Question: I am currently developing a website using magento,
i am stuck though, i need to develop a page as such and i dont know if magento supports,
i need to have it looking like this

So As you can see,
i want to set it up so that category would a class, in this example it would be category 5th class, then i would have a subcategory called
example primary texts 5th
i want all of the sub categorys of 5th calss to be displayed on one page.
How would i go about displaying the information like this?
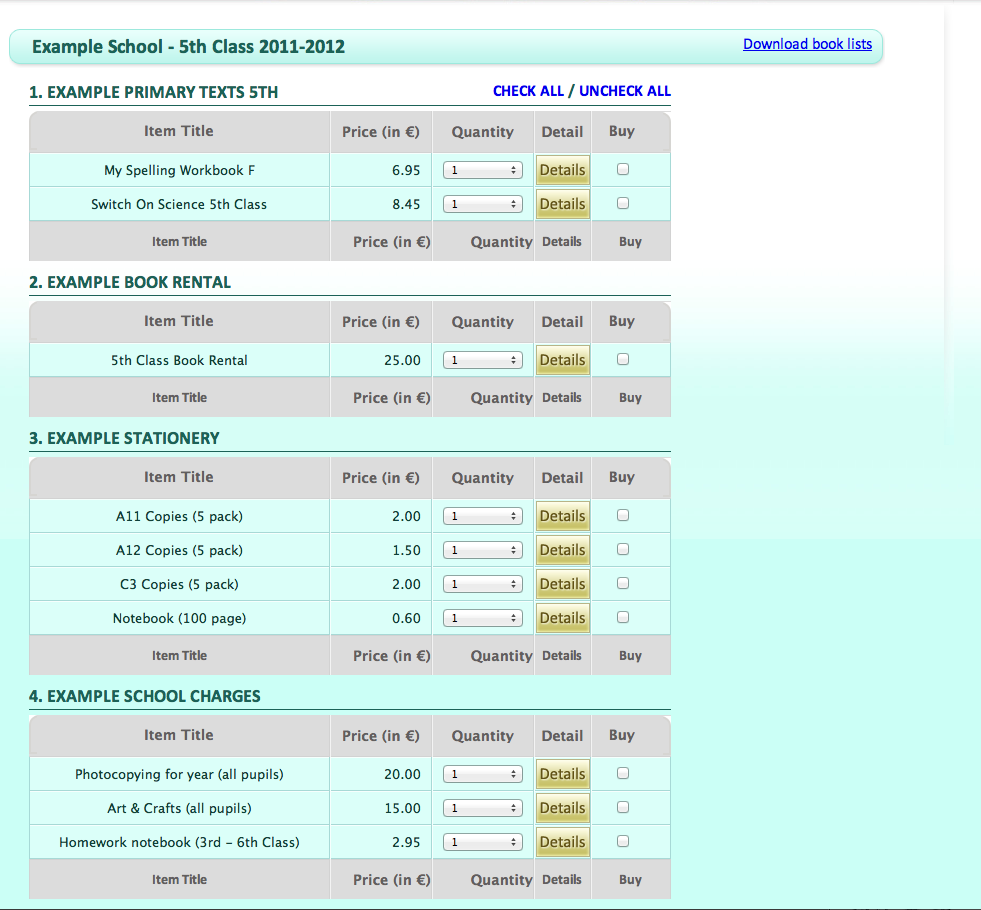
Answer: you need to create custom template and custom function for add to cart. because normally magento has no feature to add different product to add cart at a time.
now it will depends on you how you can customize magento.
thanks